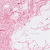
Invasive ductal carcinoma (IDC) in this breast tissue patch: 0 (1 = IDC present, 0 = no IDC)